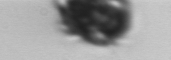
Label: Mesodinium